Field crop: maize
Growth stage: 2
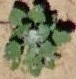
Species: chenopodium